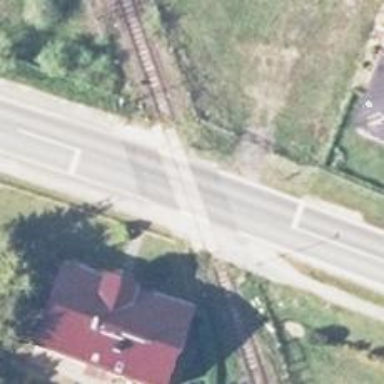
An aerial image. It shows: Railway level crossing.